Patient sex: M
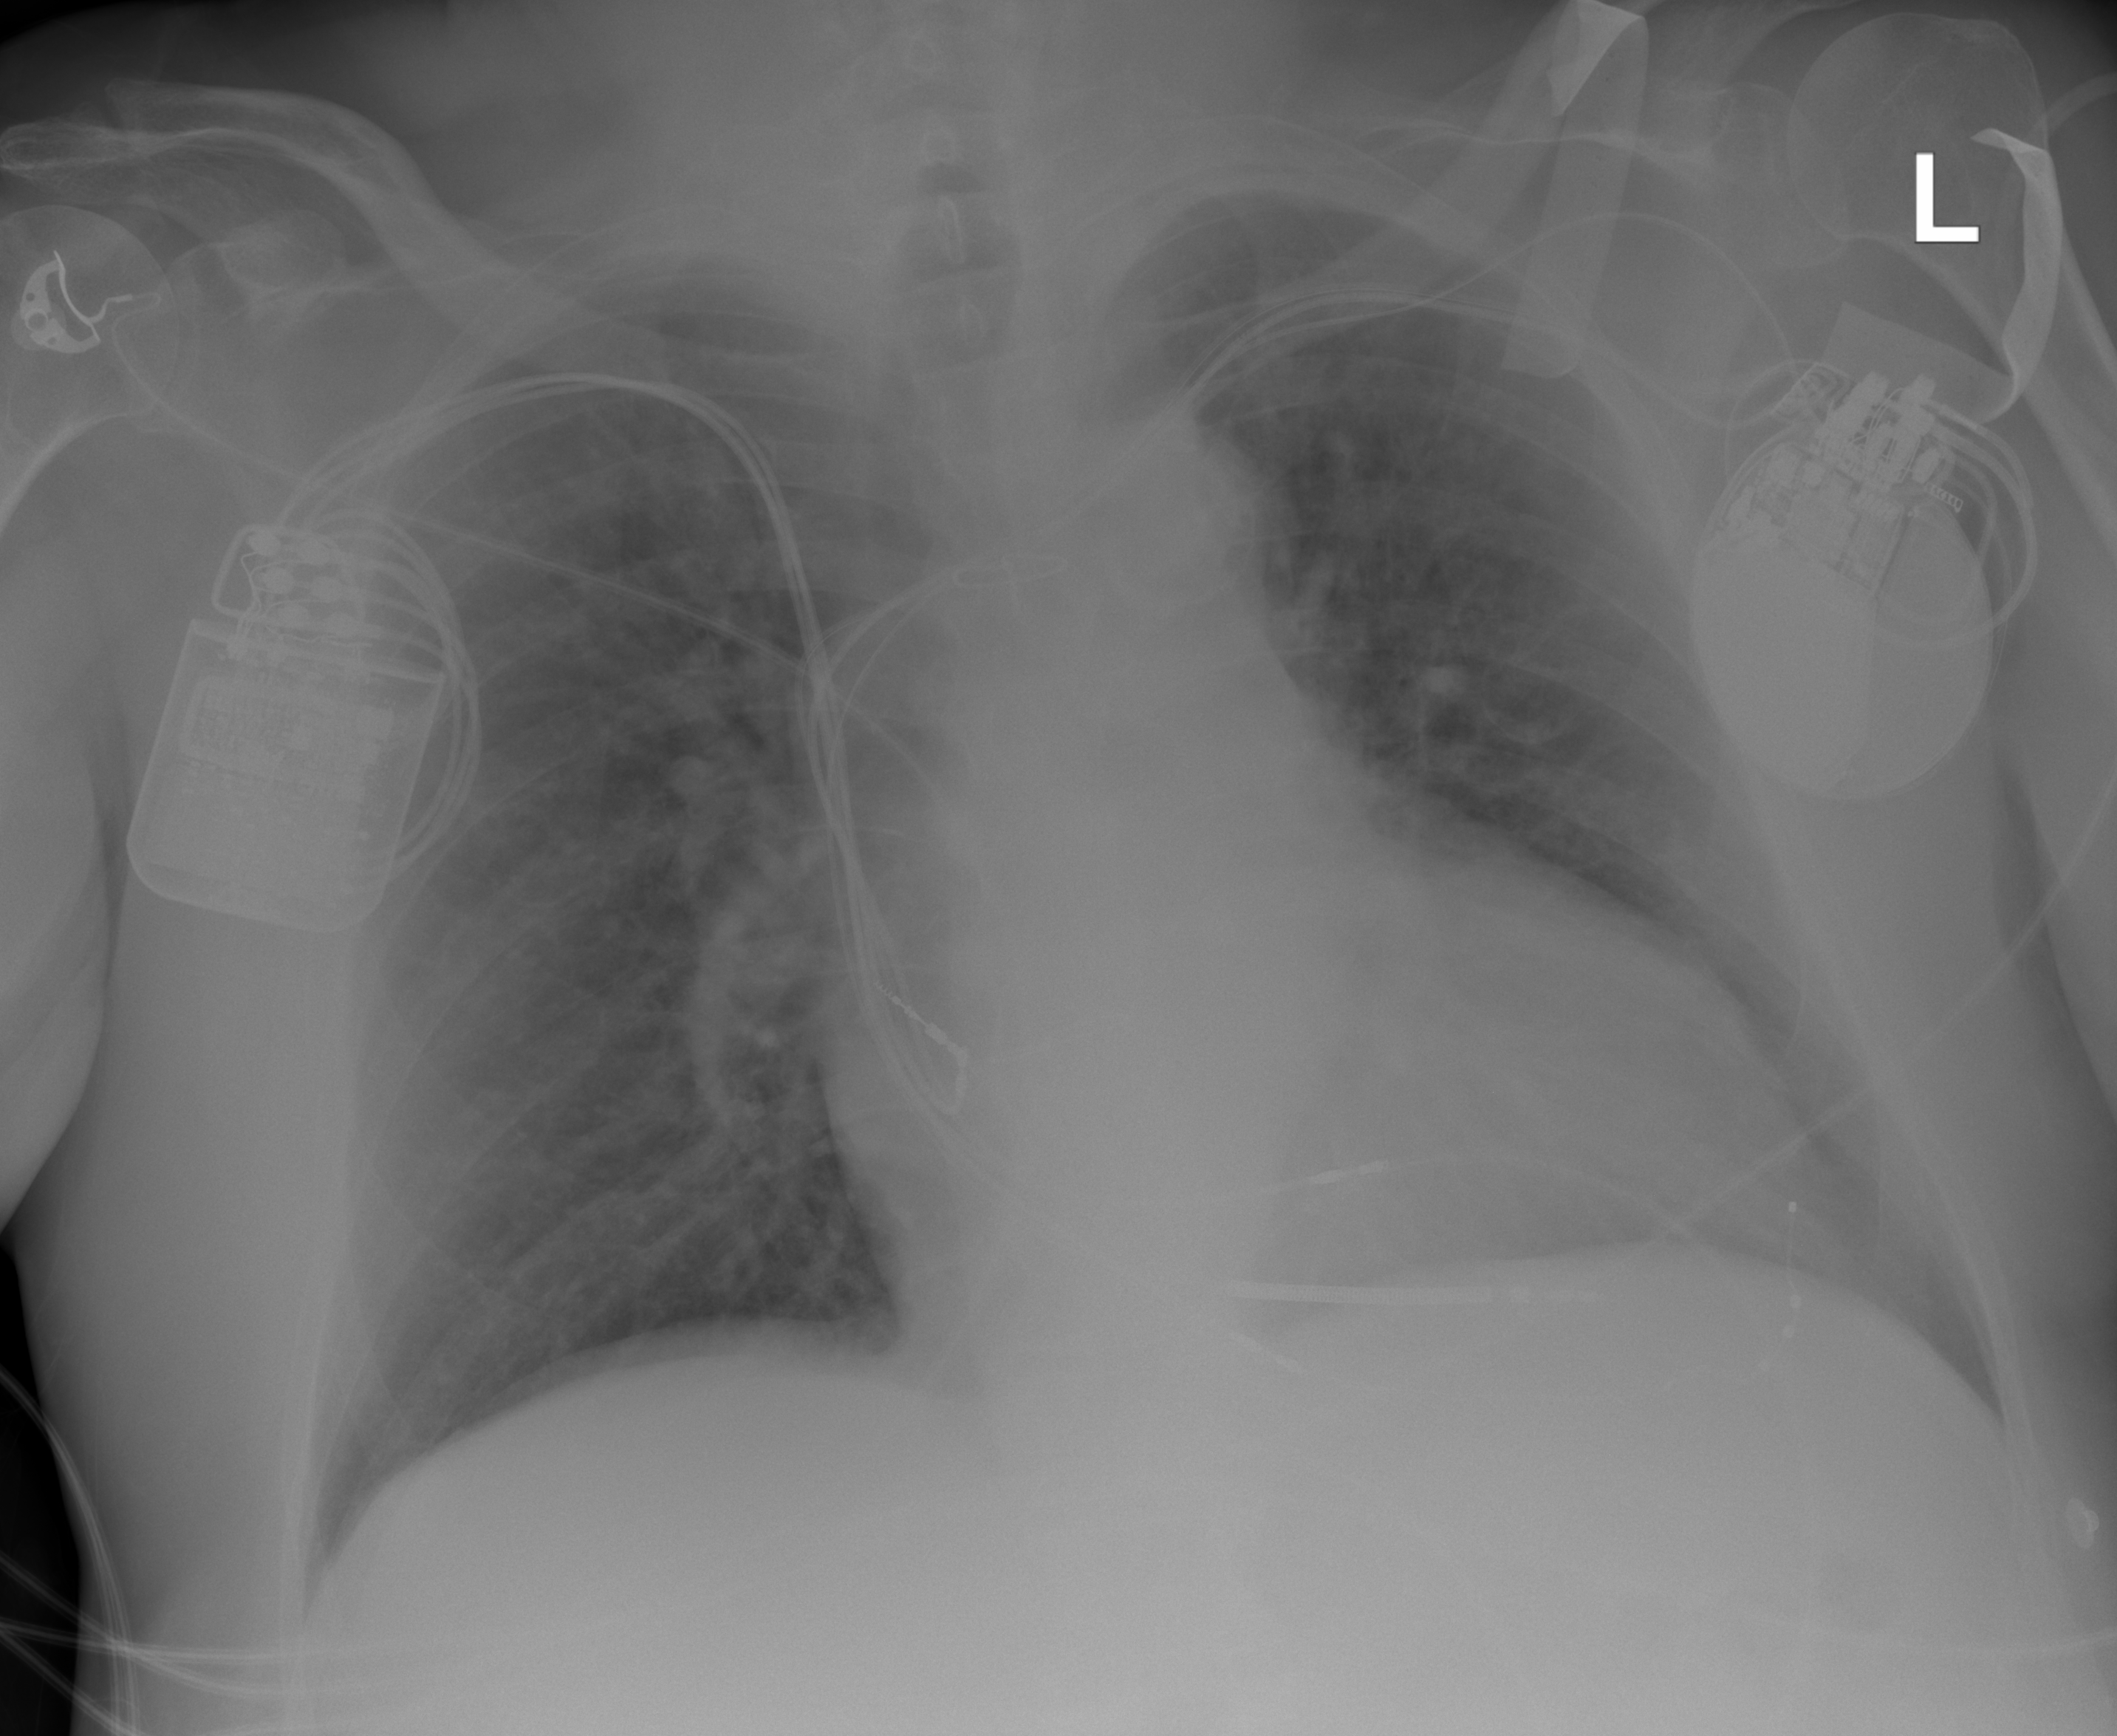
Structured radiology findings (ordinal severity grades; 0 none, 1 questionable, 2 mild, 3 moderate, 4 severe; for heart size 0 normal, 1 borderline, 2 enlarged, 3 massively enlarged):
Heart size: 1
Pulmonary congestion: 2
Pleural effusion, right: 0
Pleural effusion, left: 0
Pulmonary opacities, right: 0
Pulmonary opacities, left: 0
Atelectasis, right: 0
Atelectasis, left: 0